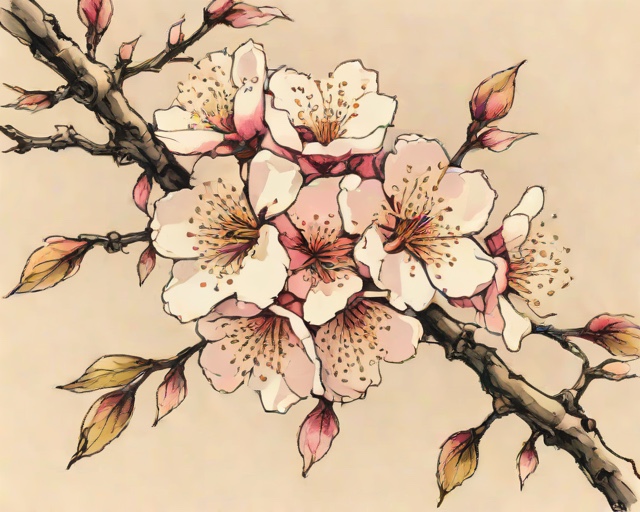
Category: Valentine